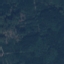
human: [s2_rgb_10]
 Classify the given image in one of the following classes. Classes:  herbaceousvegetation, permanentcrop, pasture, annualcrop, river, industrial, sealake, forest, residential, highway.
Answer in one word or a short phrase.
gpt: Forest